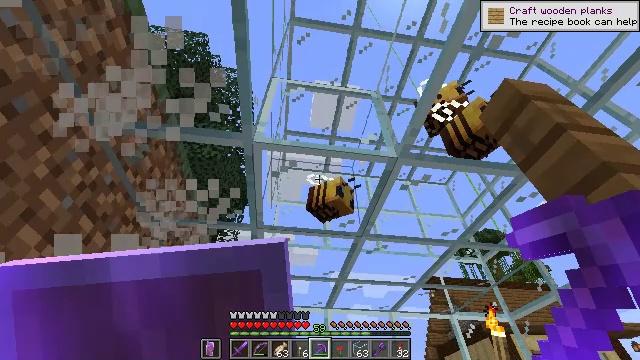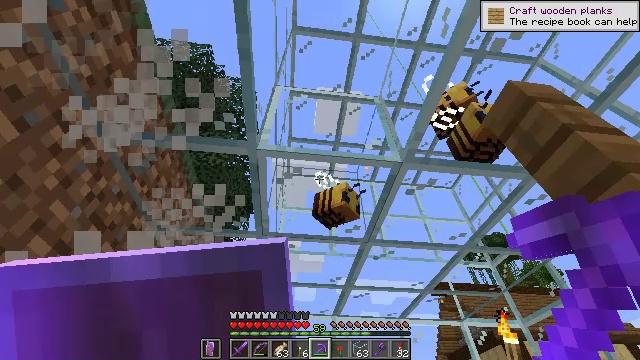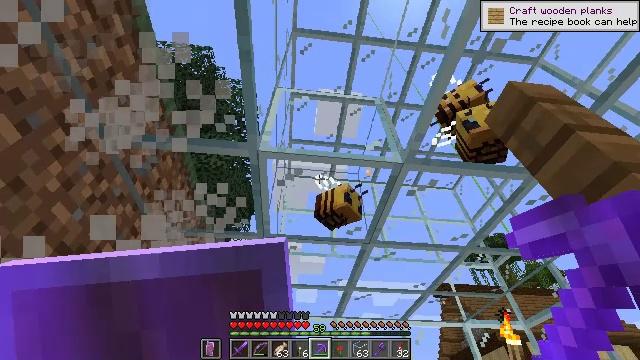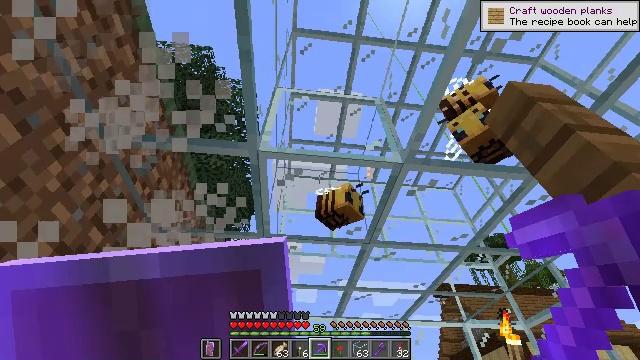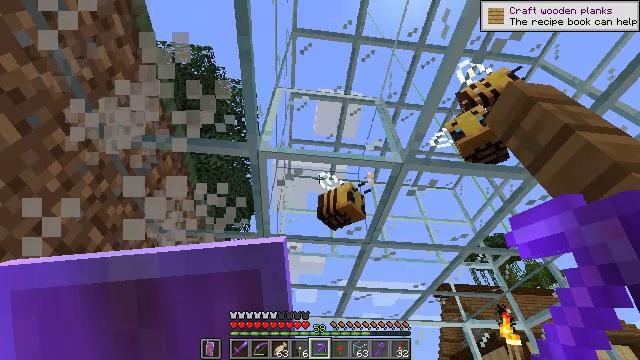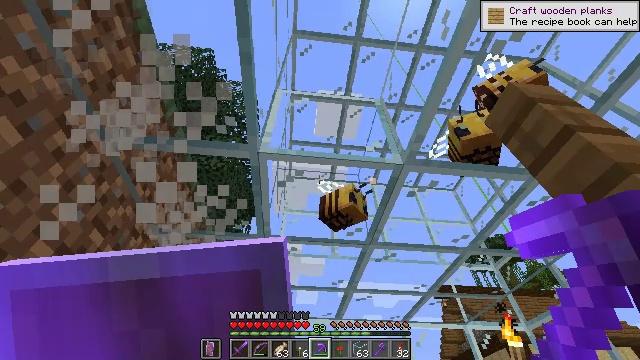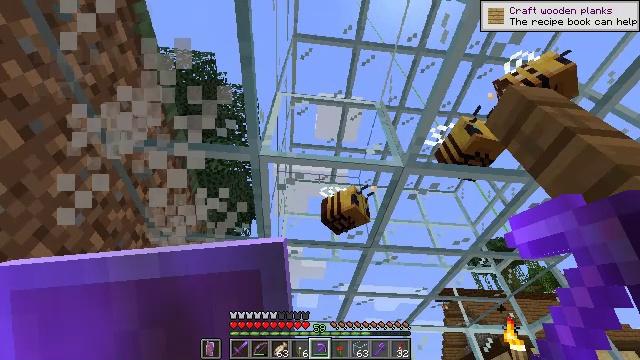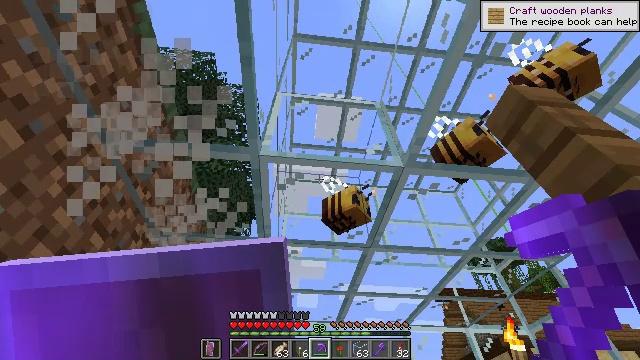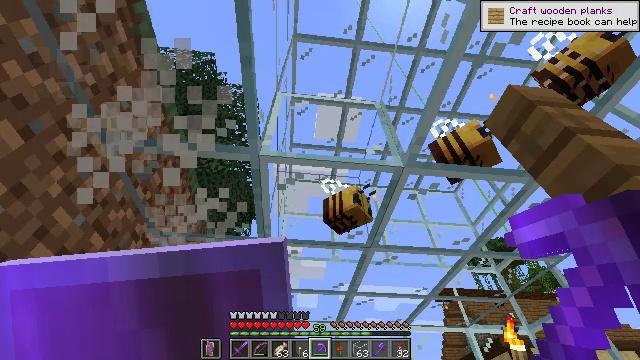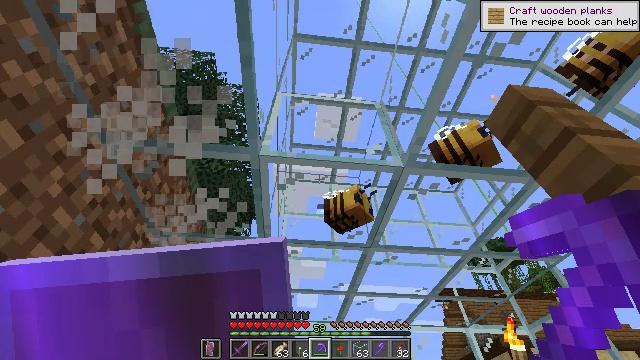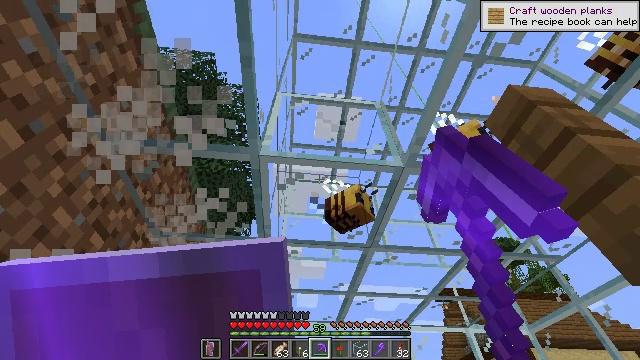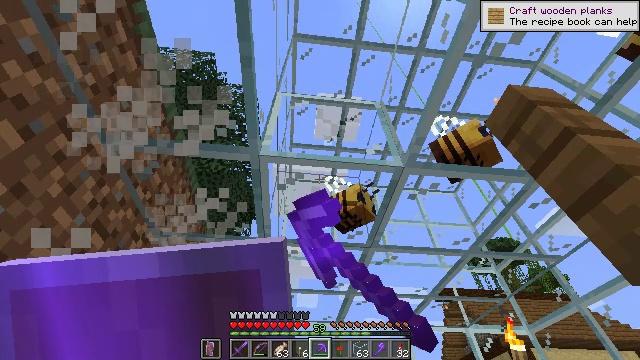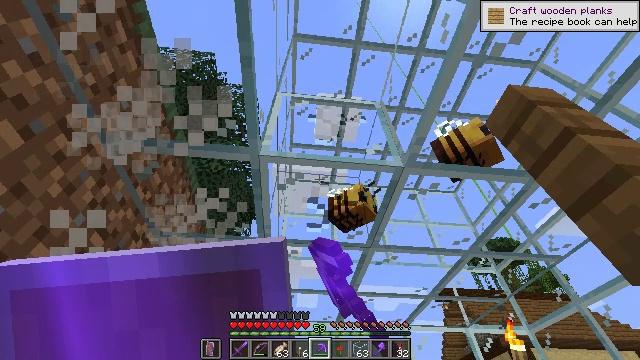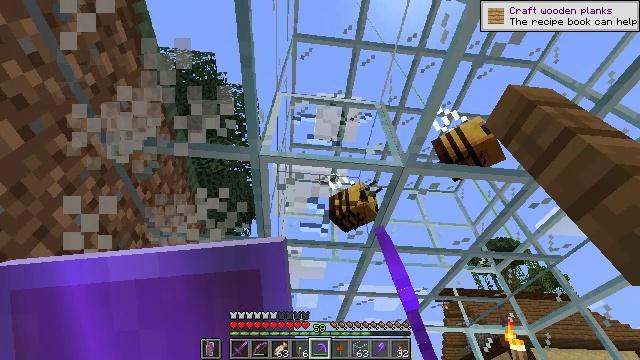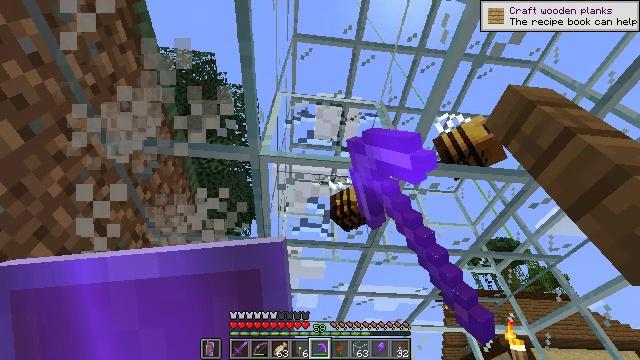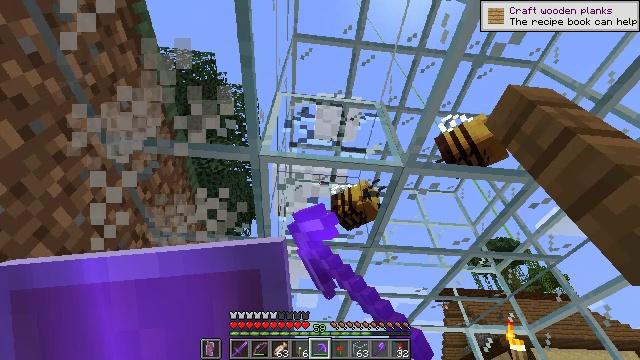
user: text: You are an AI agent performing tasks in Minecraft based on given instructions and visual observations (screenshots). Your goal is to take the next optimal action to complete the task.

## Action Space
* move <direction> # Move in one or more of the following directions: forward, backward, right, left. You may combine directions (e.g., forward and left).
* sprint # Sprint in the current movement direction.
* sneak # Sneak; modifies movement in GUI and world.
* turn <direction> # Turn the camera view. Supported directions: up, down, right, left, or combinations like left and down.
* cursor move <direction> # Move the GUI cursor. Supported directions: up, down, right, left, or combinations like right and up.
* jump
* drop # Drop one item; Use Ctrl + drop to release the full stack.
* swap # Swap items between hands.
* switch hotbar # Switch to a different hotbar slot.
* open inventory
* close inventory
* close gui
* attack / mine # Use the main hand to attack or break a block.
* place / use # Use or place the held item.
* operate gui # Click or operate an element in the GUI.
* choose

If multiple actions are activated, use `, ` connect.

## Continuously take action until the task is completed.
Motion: motion action
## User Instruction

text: Attack the glass to break it.
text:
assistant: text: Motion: turn left and up
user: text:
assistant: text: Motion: no_op
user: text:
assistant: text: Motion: no_op
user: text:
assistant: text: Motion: no_op
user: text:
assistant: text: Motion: no_op
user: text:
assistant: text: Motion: no_op
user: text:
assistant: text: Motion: no_op
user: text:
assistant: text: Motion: no_op
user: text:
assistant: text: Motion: attack / mine
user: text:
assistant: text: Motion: attack / mine
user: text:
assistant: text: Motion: attack / mine
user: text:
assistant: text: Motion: attack / mine
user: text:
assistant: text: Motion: attack / mine
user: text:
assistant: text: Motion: attack / mine
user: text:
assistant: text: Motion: attack / mine
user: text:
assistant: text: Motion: attack / mine
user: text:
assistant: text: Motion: attack / mine
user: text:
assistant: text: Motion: attack / mine
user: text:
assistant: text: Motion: attack / mine
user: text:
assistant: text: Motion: attack / mine
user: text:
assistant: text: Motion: attack / mine
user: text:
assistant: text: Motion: no_op
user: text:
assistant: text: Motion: no_op
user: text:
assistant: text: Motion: no_op
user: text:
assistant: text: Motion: no_op
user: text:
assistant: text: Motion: no_op
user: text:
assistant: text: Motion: no_op
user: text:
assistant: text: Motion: no_op
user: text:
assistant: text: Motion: no_op
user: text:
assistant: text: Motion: no_op